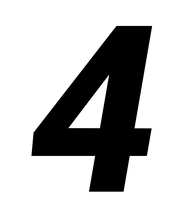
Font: Roboto-Italic_ExtraBold_Italic